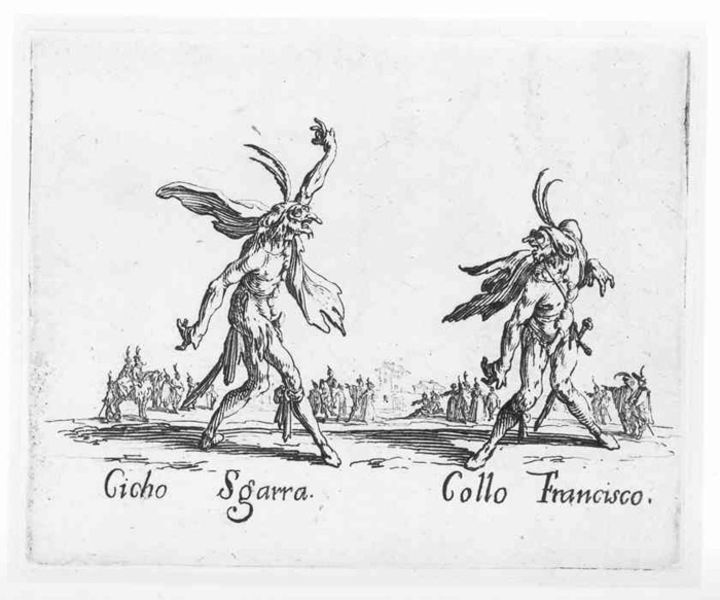
Titel: Gicho Sgarra, Collo Francisco
Künstler: Jacques Callot
Standort: Karlsruhe
Institution: Staatliche Kunsthalle Karlsruhe
Schlagwörter: feder, flügel, fuß, hand, kampf, körper, mann, schatten, umhang, vogel, menschen, bewegung, grau, hintergrund, männer, schwarz, vordergrund, weiss, zeichnung, haus, tier, tiere, fest, menge, rock, tanz, mütze, arm, arme, barock, federn, mensch, tod, hände, vögel, auge, figur, gewand, kostüm, mantel, personen, blatt, theater, fliegen, pferd, pferde, reiter, beine, spanien, bein, schrift, papier, schnabel, italien, ballett, zuschauer, grafik, graphik, rand, figuren, krieg, papst, karikatur, nasen, verkleidung, goya, knie, wade, fliege, schauspiel, tusche, fühler, maske, druck, schwarz-weiss, druckgrafik, radierung, stich, hakennase, karrikatur, schwert, schwerter, streit, text, waffe, bleistift, schritt, krallen, insekten, armee, rolle, gegner, hölle, manierismus, seuche, teufel, rollen, fabel, wesen, mittelalter, fabelwesen, schwartz, kostüme, hörner, hahn, insekt, schauspieler, kupferstich, kopfschmuck, karneval, ungeheuer, tänzer, brillen, legende, monster, groteske, krüppel, schwarz/weiß, italienisch, masken, hähne, verkleiden, strumpfband, gebärde, duo, kreaturen, grafikl, francisco, seltsam, häßlich, callot, comedia, commedia, commedia dell'arte, comedia dell arte, masekn, lostüme, schwert#, komödianten, sgarra, golo, gicho sgarra, collo, collo francisco, komödiander, umhaang, gicho, chicho, chico sgarra, cicho sgarra, caomedia del#arte, scfhwert, gollo francisco, gollo, gcho, sjarra